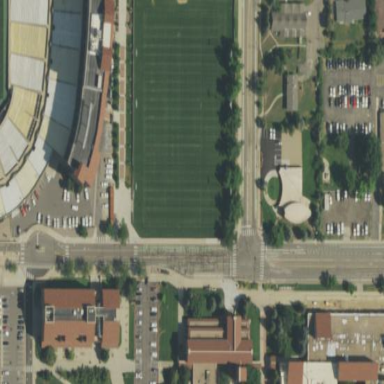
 with grass surface and surrounding fence."